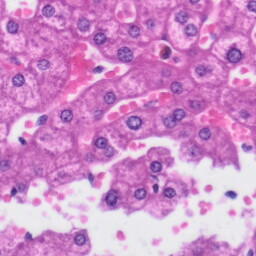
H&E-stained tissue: Liver